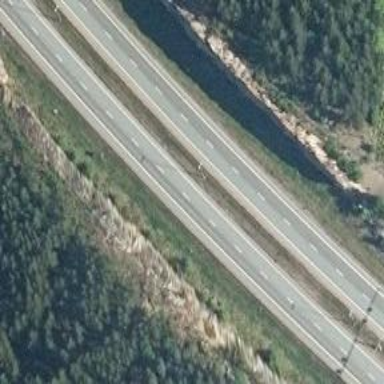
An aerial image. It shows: Asphalt motorway.